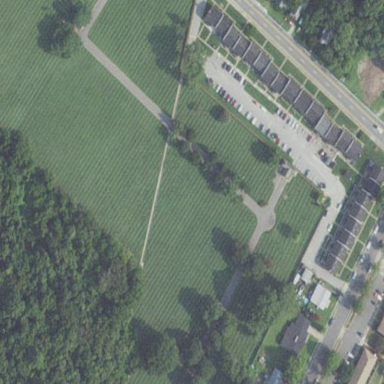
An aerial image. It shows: Cemetery.